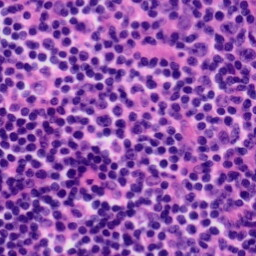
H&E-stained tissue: Tonsil